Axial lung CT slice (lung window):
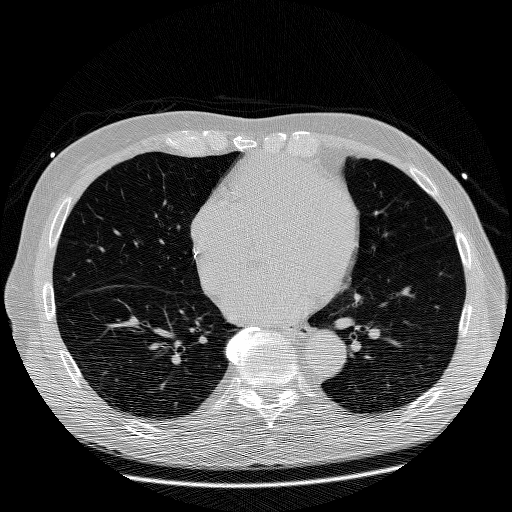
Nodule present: no